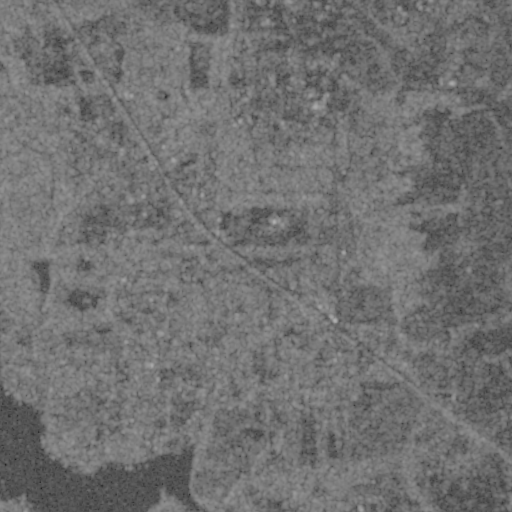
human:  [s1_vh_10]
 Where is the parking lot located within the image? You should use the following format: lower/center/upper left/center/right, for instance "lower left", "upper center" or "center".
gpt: The parking lot is located in the lower left of the image.
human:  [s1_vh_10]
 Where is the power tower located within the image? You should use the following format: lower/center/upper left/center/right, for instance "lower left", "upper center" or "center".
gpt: The power tower is located in the upper right of the image.
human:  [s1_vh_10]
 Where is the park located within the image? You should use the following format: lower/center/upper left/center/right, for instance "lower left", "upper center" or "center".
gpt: There is no park in the image.

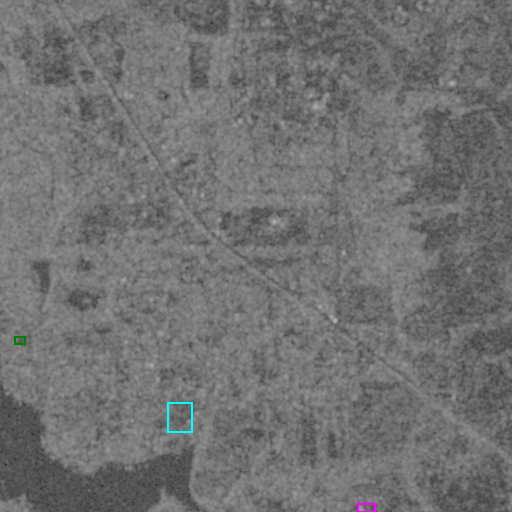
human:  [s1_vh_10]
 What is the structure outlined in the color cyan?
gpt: The structure outlined in cyan is a park.
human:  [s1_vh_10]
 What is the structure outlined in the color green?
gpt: The structure outlined in green is a parking lot.
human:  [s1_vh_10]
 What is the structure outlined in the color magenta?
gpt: The structure outlined in magenta is a building.
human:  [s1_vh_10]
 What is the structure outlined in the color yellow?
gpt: There is no yellow outline.